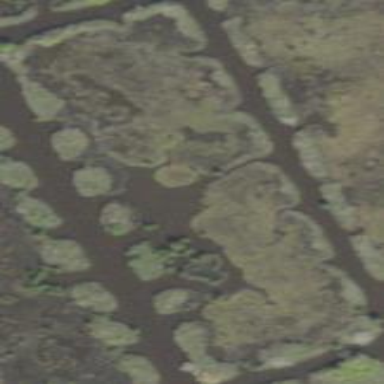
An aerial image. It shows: Wetland area.